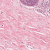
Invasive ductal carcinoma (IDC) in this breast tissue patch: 0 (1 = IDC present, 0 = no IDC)